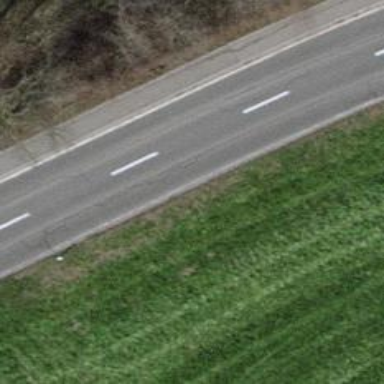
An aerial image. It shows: Asphalt road classified as tertiary.